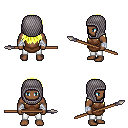
a pixel art fantasy rpg character, male body template, human, dark skin, brown tunic, white pants, gold unkempt hairstyle, chain hood, white cloth bandages, spear, four views (front, back, left, right), 2x2 character sprite sheet, small pixel art, hard edges, no anti-aliasing